Question: How can I add a border around Next and also Previous buttons in the Owl Carousel slider like in this picture?
Image-
I have tried but not working
'''
.blog-active .owl-nav button {
position: absolute;
top: -82px;
left: 190px;
color: black;
background: red;
height: 40px;
width: 40px;
line-height: 40px;
border: 1px solid black;
border-radius: 50%;
text-align: center;
}
'''
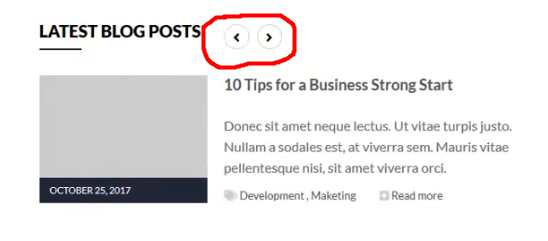
Answer: The styling for OWL is created after the DOM is rendered using JavaScript. Therefore you'll need to use '!important' to make sure that your style aren't overwritten at the time of render. IE
'''
border: 1px solid #000 !important;
'''